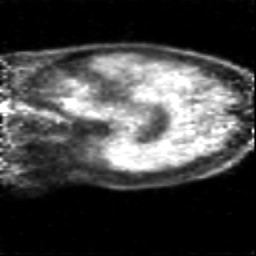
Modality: PET
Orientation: sagittal
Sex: female
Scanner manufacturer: siemens